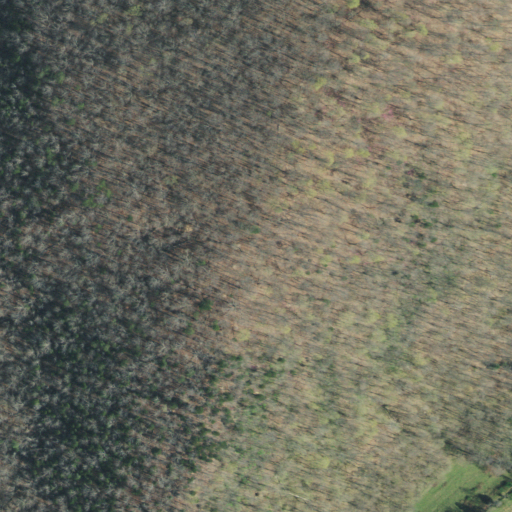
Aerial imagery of mountain in Tennessee named Evans Knob containing deciduous forest, mixed forest, and pasture